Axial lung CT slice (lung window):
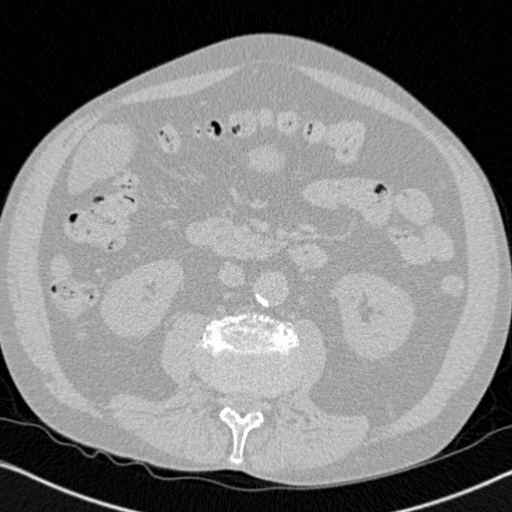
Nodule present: no